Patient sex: F
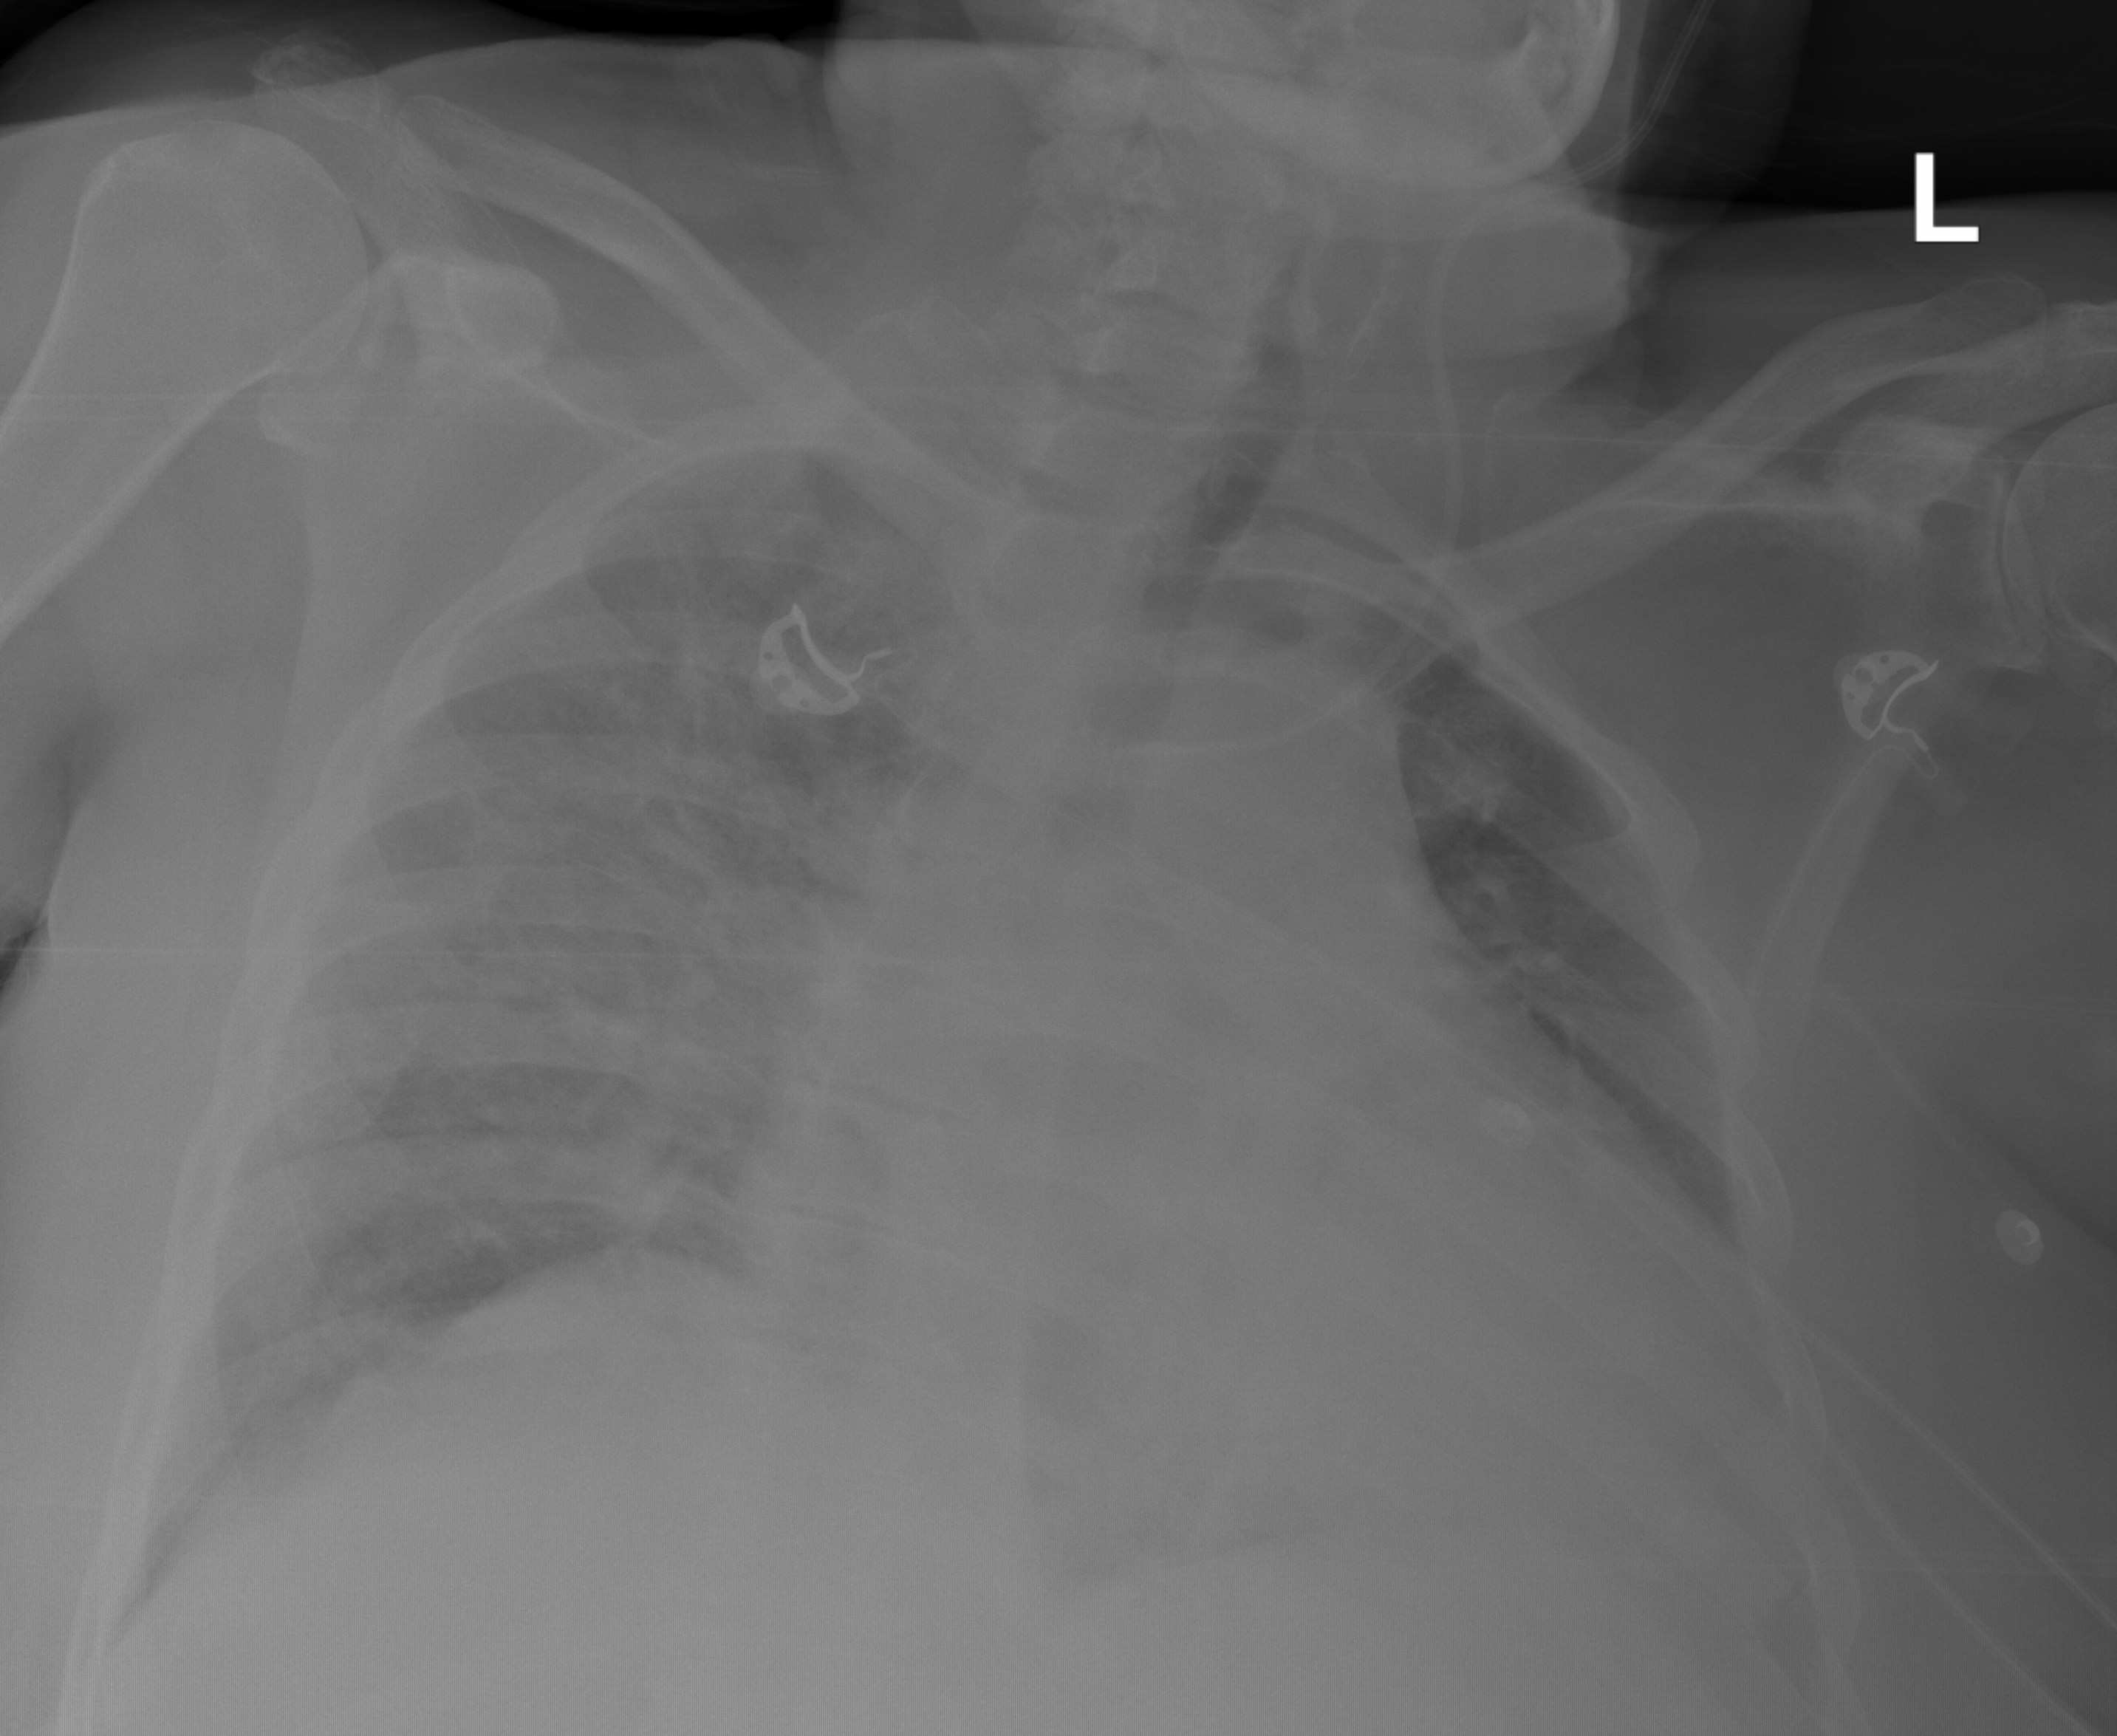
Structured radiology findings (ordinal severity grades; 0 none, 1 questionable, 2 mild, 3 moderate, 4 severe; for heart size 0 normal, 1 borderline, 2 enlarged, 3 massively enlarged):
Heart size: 2
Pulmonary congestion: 2
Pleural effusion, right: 0
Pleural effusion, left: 2
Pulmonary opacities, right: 3
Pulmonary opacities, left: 0
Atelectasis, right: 2
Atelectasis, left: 2